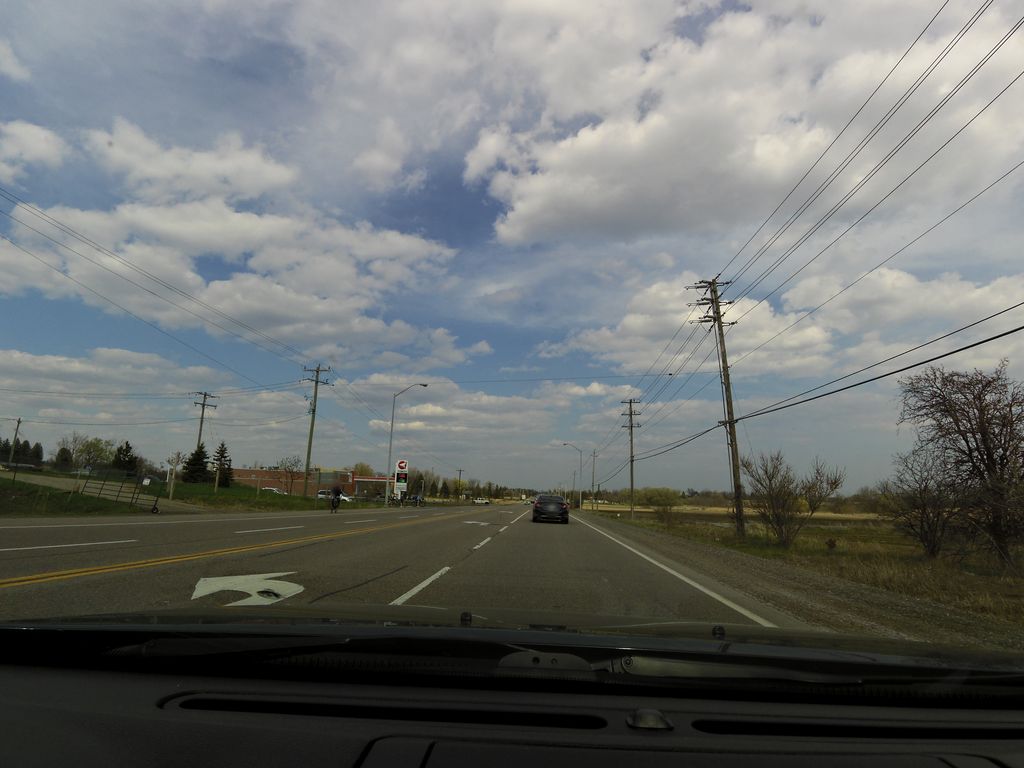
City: hamilton